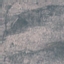
Land use / land cover class: HerbaceousVegetation